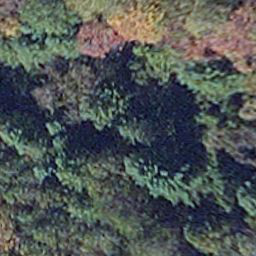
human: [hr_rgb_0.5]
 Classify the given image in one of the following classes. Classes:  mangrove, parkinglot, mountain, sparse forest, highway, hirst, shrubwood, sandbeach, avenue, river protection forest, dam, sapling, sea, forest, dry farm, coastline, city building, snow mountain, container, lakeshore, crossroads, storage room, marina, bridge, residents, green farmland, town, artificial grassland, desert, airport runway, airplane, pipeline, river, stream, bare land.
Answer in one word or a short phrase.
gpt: mangrove